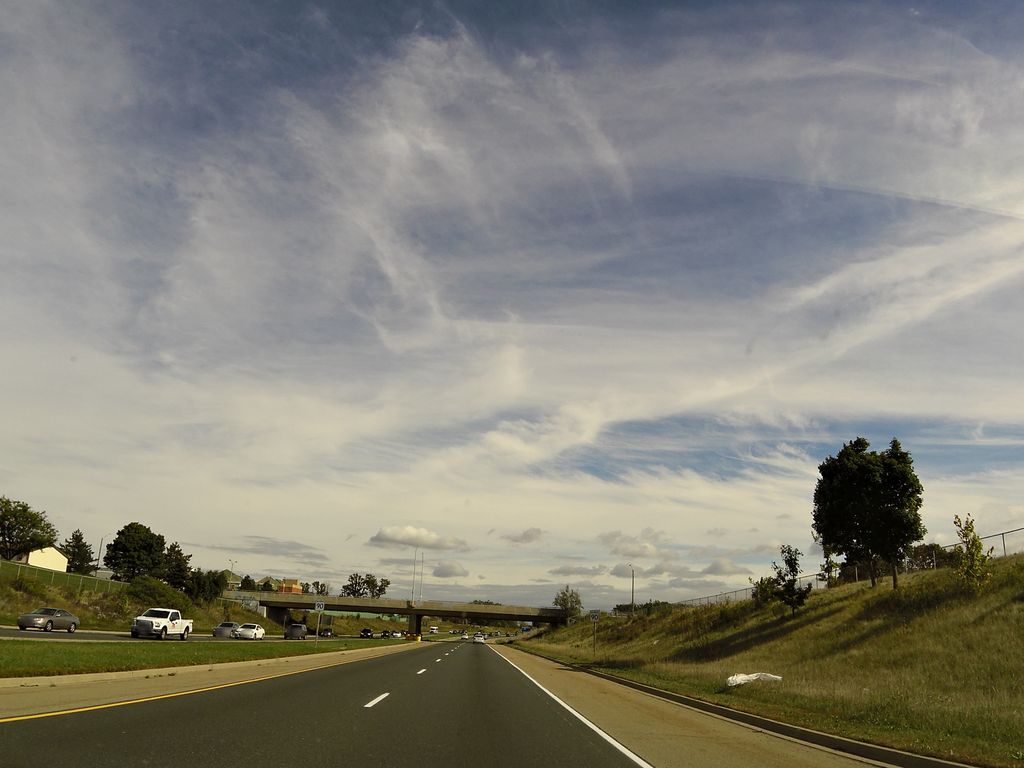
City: hamilton